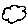
Label: cloud